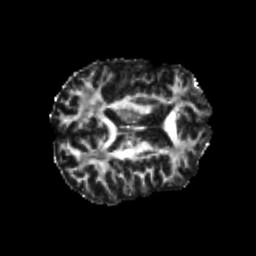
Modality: FA
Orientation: axial
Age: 26
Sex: male
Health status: healthy
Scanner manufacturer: philips
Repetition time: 7.39 s
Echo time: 0.08599 s